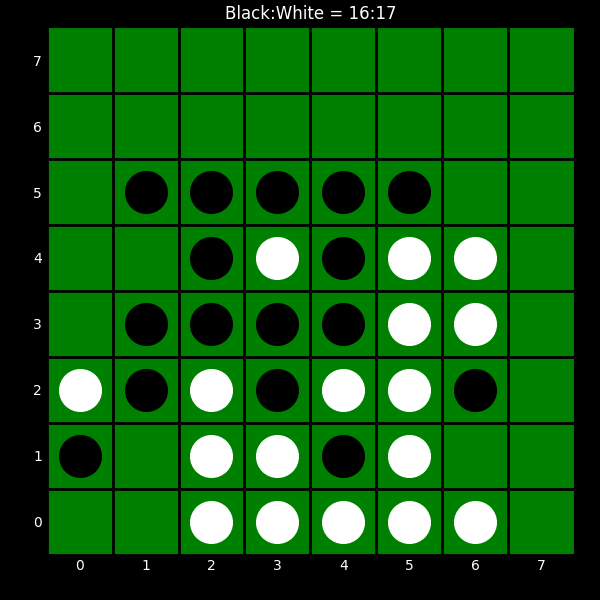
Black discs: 16
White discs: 17